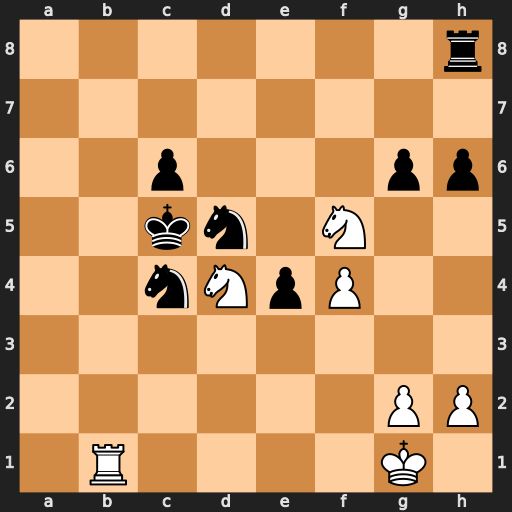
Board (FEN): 7r/8/2p3pp/2kn1N2/2nNpP2/8/6PP/1R4K1
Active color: w
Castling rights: -
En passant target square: -
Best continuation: Ne6#